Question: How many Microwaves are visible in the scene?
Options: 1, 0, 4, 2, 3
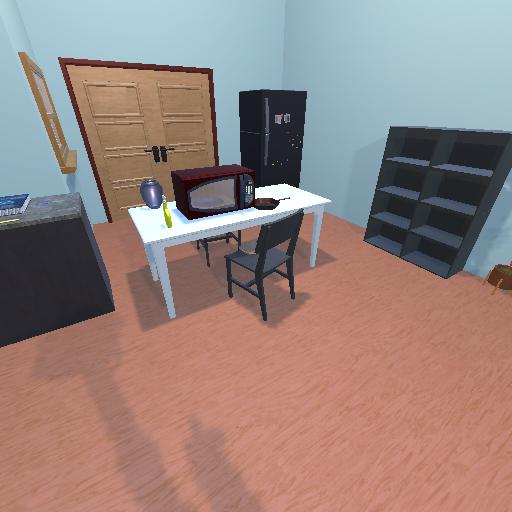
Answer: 1